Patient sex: F
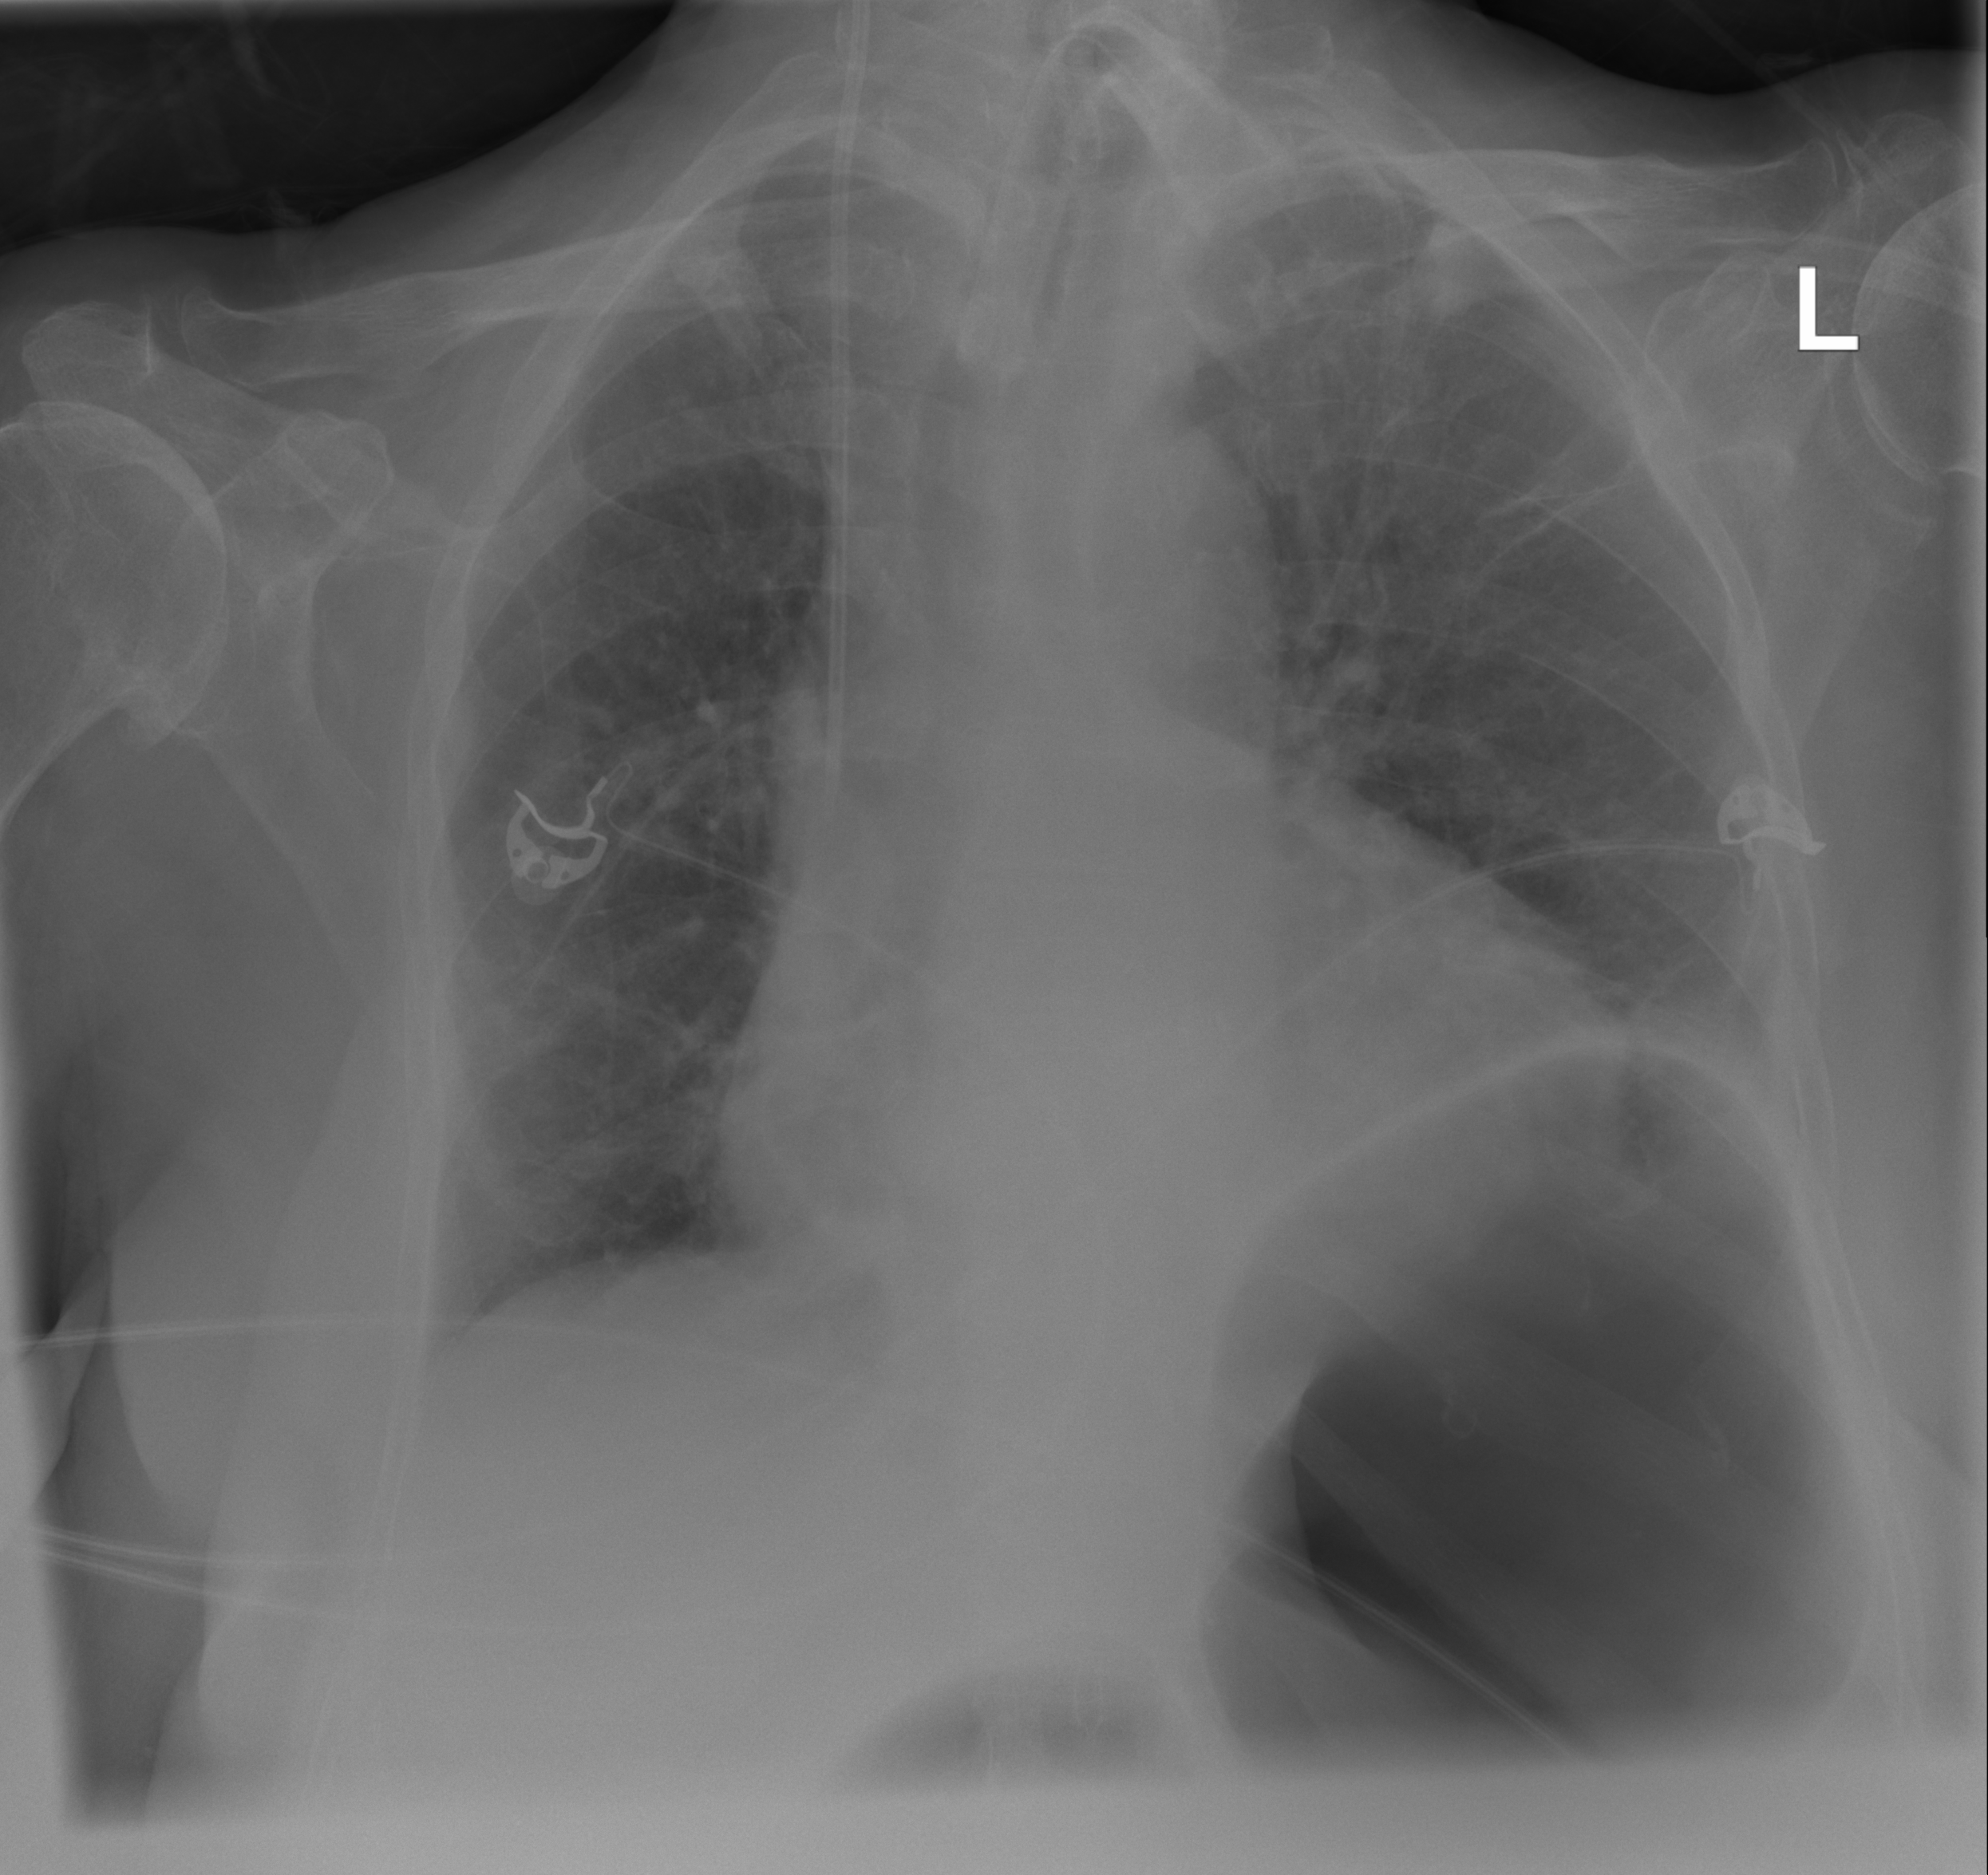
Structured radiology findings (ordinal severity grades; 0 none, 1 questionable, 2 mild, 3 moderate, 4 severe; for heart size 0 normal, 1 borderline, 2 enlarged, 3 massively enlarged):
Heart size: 2
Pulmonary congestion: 2
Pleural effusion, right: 2
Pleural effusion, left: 1
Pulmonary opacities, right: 0
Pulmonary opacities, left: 0
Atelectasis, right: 2
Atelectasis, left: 2